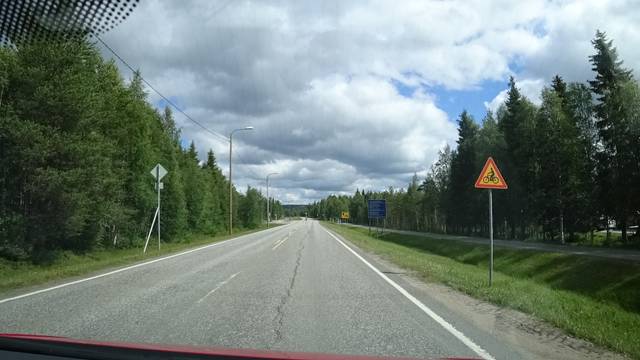
Region: Finland
Coordinates: 66.839, 28.683